Question: I am making a cocoa app where i have a menu - you can see the picture below - but the problem is when i click on any other option e.g; subtract, multiply or division, it don't get selected. What can be the issue?
Note: When i made the menu, i checked the state option of add to ON and rest of them were OFF.

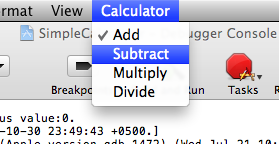
Answer: Unlike radio buttons, which are cells in an NSMatrix, there's no easy way to group a bunch of menu items together to get radio-button/checkbox-group functionality. You'll just have to handle this yourself in the action method for all of these menu items: Set the state of the chosen menu item (the action's sender) to on, and all of its neighbors to off.
I'd hope that a menu isn't the only way you're providing users to switch the active operator; the user should at least have buttons to use as well, and should be able to use their keypad if they have one. Don't forget to keep the states of the menu items and the buttons synchronized; you probably should hook all the operator menu items and all the operator buttons up to one action, and update all of them in response to any of them.
You can set tags for the buttons and menu items in IB and check the sender's tag in your code in order to tell which operator the user has selected.